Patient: sex F, age 73
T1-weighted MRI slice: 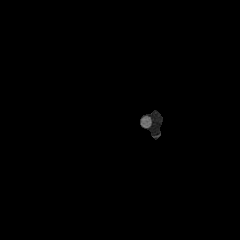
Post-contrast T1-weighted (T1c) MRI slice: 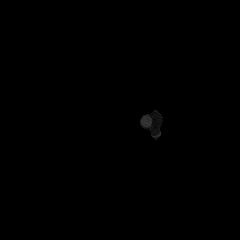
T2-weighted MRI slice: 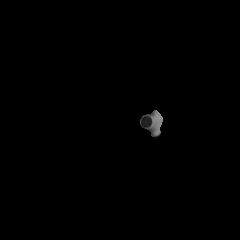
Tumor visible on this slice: no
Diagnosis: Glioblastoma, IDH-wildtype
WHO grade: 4